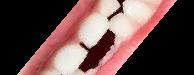
Condition: hypodontia